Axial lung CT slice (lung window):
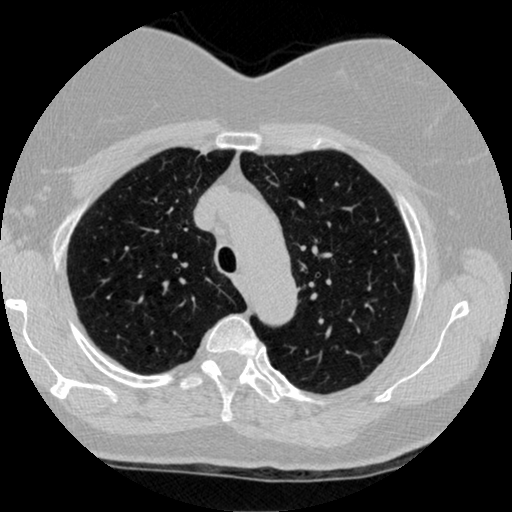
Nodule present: no